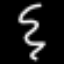
Label: squiggle